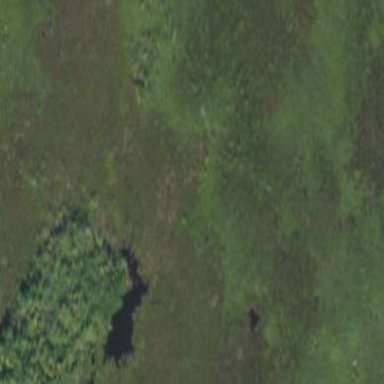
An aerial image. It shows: Saltmarsh wetland known for its saltwater marshes and halophytic herbaceous prairie plant community.